Question: Is a cursor visible?
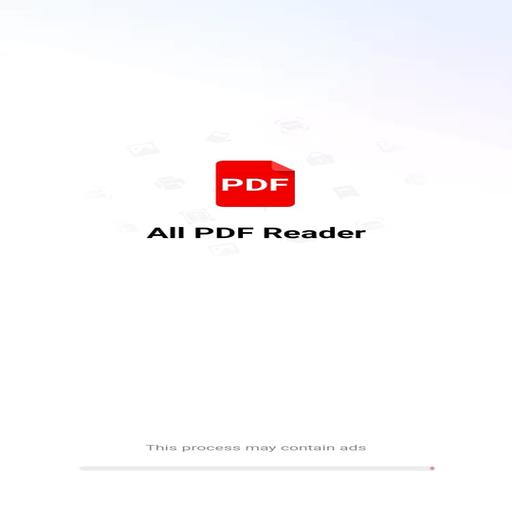
Answer:  Yes, it is